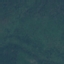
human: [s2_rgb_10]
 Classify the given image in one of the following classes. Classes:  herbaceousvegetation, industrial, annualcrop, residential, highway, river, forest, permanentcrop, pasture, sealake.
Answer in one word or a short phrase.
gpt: Forest